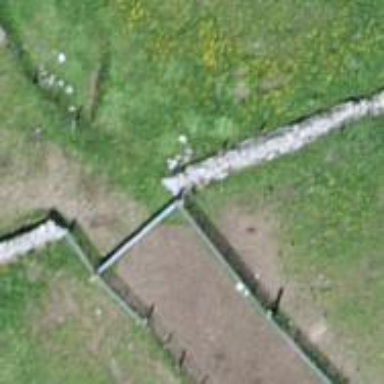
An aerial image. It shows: Wall barrier.